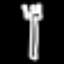
Label: fork